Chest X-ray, PA view. Patient: 71 years old, sex F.
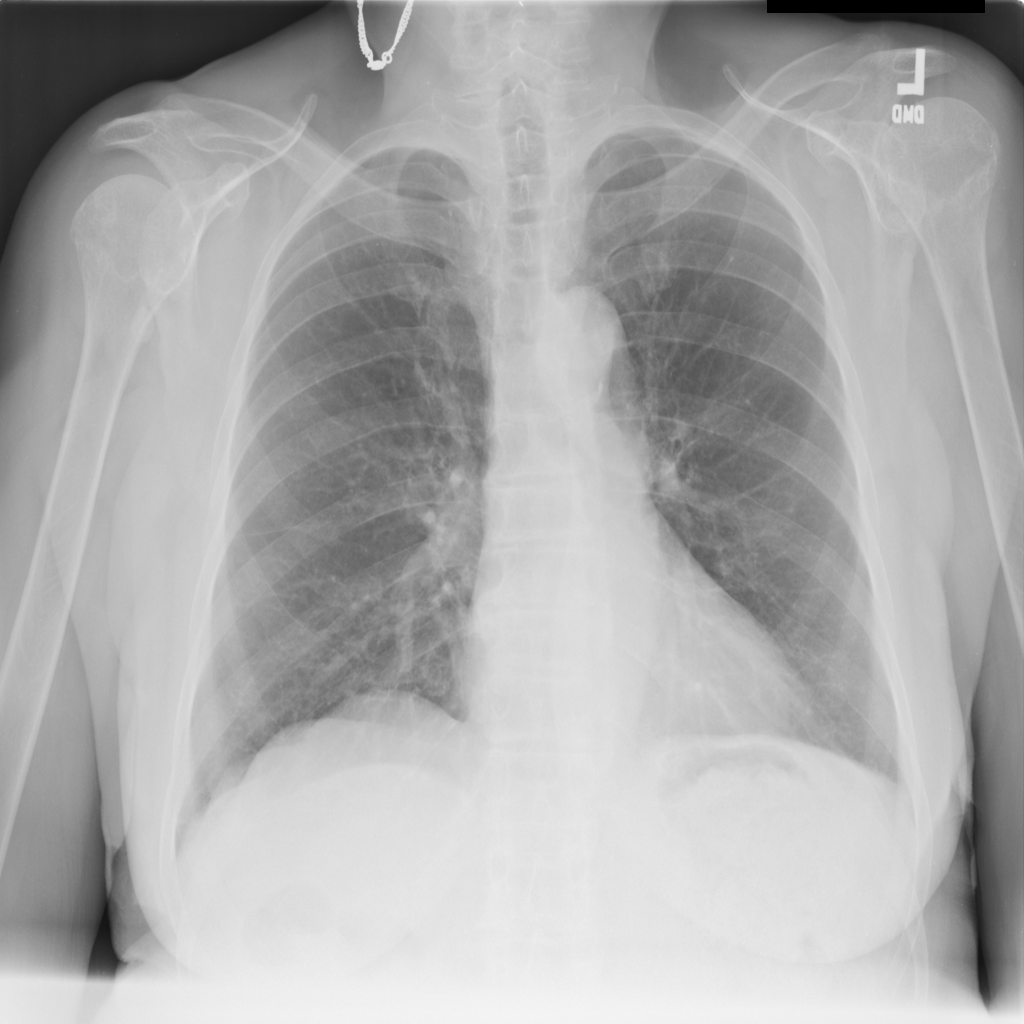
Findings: No Finding